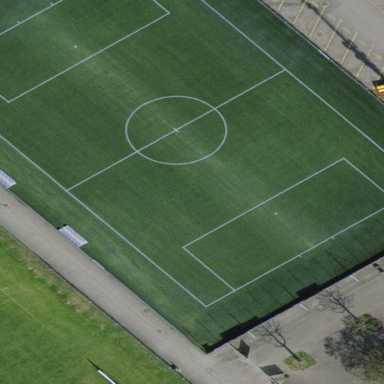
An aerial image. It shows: Soccer pitch enclosed by fence.